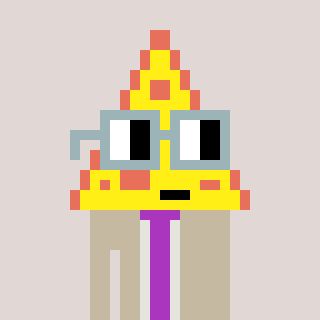
a pixel art character with square dark gray glasses, a pizza-shaped head and a bege-colored body on a warm background